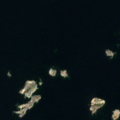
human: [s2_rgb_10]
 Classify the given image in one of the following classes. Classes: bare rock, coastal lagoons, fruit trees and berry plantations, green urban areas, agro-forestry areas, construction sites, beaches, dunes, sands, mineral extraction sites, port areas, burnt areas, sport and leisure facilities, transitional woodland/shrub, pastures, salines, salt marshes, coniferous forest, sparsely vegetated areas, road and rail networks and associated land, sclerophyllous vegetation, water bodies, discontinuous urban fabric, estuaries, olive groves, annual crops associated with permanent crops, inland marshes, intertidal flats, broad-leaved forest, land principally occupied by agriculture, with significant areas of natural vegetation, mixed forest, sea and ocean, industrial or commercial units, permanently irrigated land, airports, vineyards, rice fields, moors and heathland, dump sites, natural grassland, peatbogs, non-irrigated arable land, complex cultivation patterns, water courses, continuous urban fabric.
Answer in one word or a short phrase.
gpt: sea and ocean